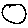
Label: circle